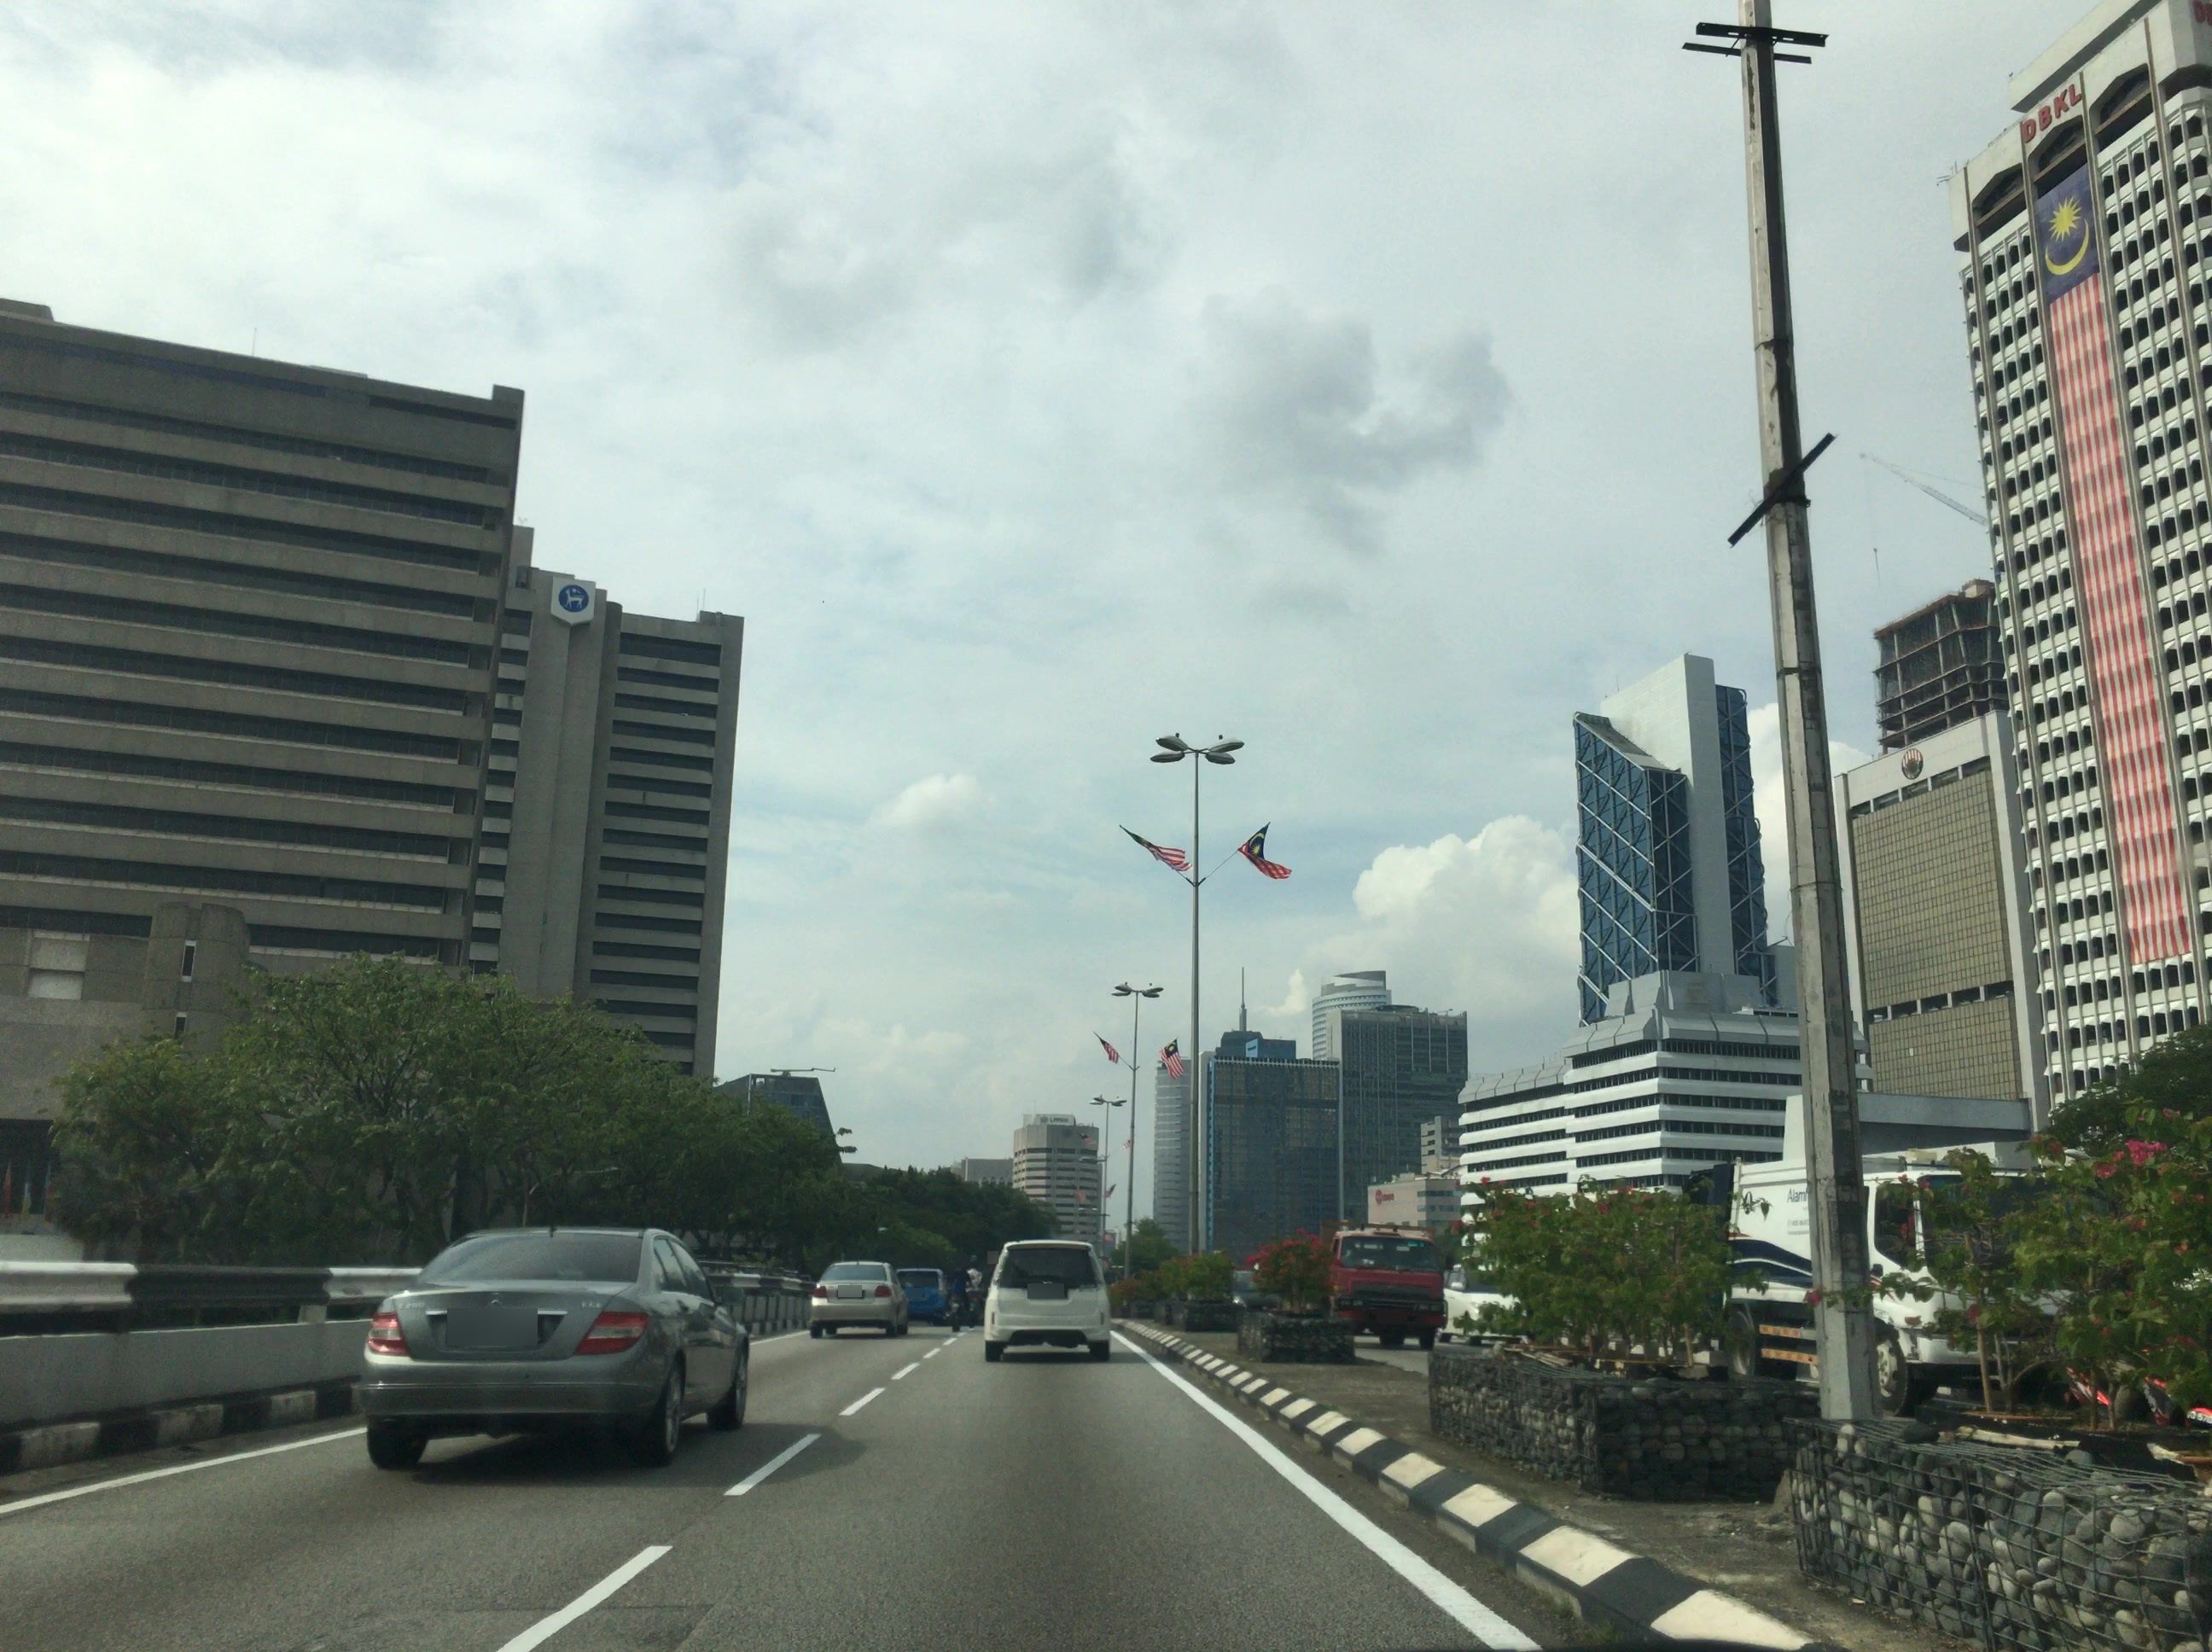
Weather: cloudy
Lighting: day
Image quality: good
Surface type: driving surface
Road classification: trunk
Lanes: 2
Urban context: urban centre
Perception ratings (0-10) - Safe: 7.36, Lively: 6.05, Beautiful: 7.57, Boring: 4.17, Depressing: 8.74, Wealthy: 6.48